Field crop: maize
Growth stage: 2
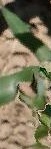
Species: maize